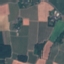
Label: PermanentCrop